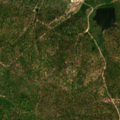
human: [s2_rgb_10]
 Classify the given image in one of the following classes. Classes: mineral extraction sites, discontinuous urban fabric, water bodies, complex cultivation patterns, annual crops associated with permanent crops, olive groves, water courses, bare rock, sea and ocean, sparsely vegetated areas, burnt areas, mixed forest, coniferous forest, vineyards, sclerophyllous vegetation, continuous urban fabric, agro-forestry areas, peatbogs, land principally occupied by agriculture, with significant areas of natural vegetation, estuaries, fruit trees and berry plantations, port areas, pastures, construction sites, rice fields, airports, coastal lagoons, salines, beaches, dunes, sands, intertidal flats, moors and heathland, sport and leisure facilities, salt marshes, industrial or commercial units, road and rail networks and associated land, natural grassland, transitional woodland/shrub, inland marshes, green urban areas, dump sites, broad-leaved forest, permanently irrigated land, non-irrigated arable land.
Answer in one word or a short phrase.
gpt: continuous urban fabric